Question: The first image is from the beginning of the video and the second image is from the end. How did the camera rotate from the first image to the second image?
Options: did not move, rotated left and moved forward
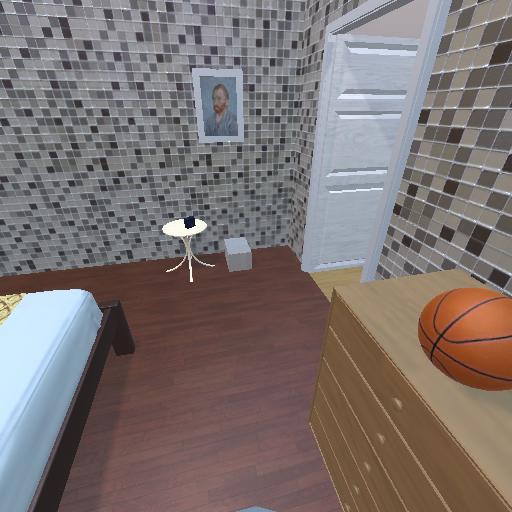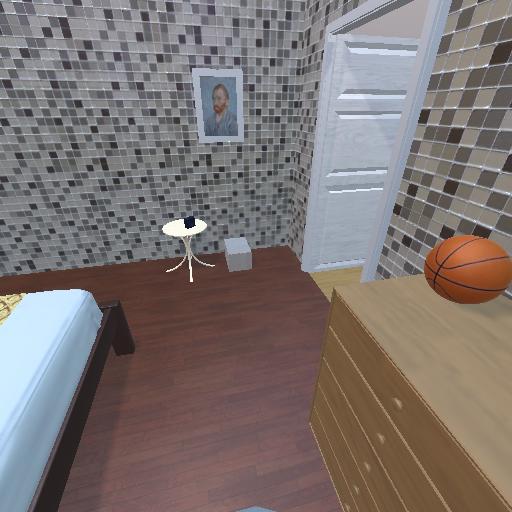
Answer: did not move